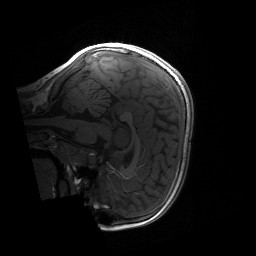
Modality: T1w
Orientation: sagittal
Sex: female
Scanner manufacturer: siemens
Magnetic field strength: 3 T
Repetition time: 1.9 s
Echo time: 0.00243 s